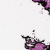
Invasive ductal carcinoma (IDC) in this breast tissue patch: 0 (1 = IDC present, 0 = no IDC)